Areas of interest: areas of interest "Shopping Mall"
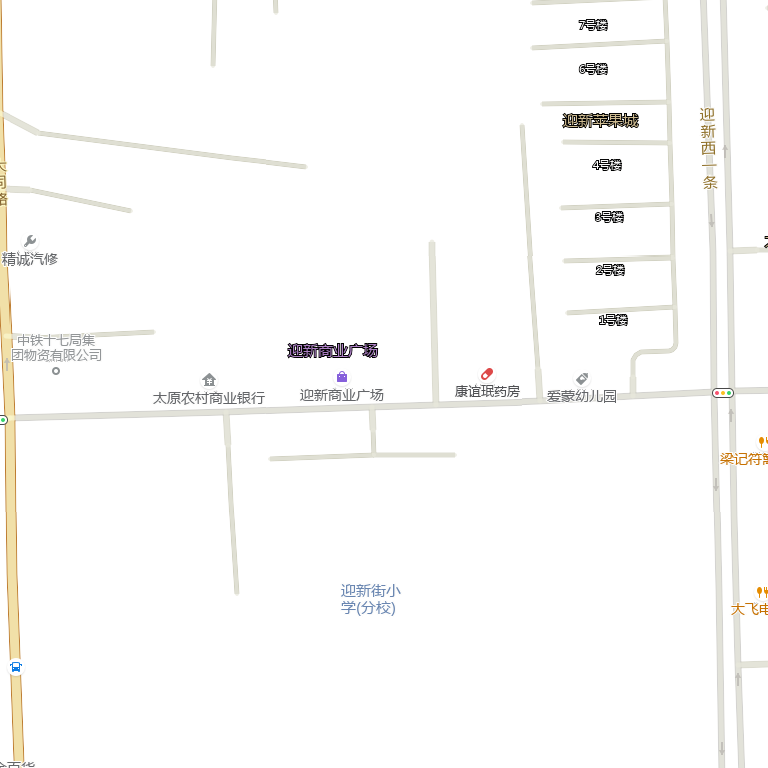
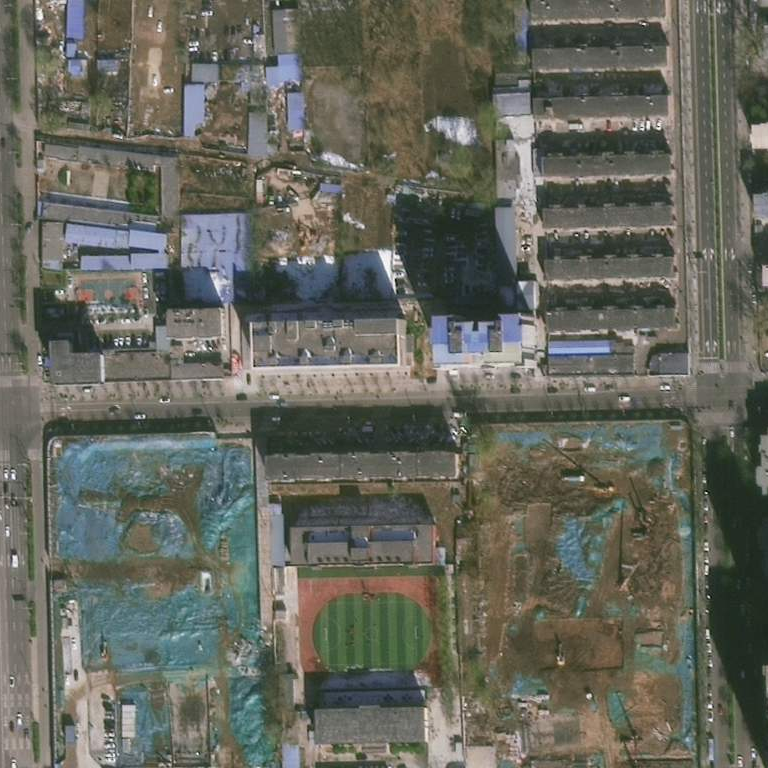